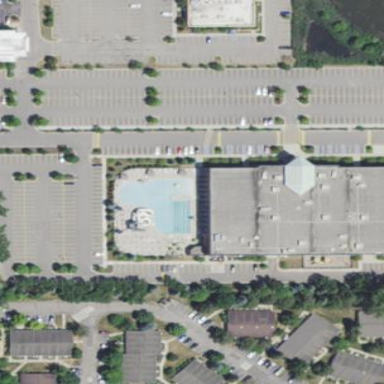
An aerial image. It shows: Fitness center building.